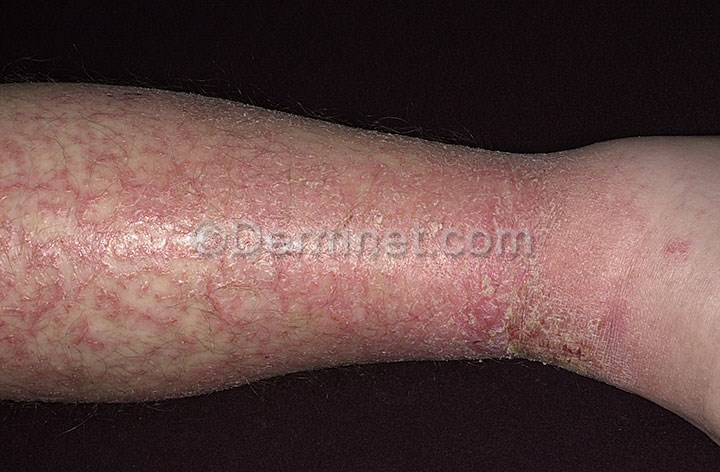
Disease: Eczema Photos